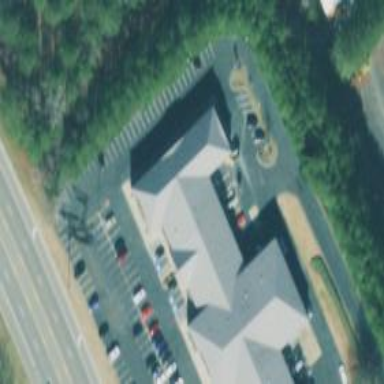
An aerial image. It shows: Healthcare clinic is depicted in the image.